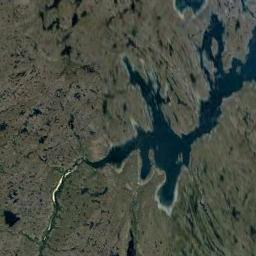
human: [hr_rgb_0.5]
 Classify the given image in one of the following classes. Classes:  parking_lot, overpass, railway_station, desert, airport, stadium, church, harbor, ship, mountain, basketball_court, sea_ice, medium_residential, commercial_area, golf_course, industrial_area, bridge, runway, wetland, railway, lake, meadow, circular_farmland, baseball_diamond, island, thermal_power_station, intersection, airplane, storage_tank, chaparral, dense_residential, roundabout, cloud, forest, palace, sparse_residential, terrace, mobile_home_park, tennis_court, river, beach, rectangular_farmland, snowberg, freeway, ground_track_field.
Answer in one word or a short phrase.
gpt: wetland